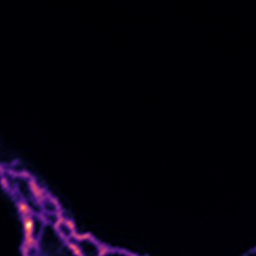
Label: Super-resolution ER image